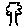
Label: tree